Question: Ok so im trying to display a date that i got from a database
Here's what i can display without any formatting: '2012-11-21 19:00:00'
what im trying to display is: '2012-11-21 at 19:00:00'
below is the code
'''
$expiryDate = date('Y/m/d', $data[0]->dinExpiry);
$expiryTime = date('H:i', $data[0]->dinExpiry);
'''
And this is the error im getting;

Also the date that it displays is wrong
Thanks in advance for the help
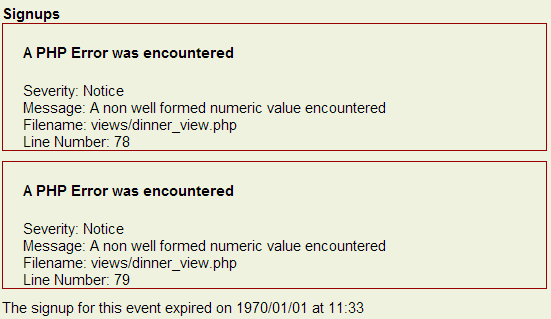
Answer: ## Easy solution
You say that you can display '2012-11-21 19:00:00' without any formatting.
So if you can display an arbitrary $date as 2012-11-21 19:00:00, why not just substring it:
'''
$dateToDisplay = substr($date, 0, 11).'at '.substr($date, 11, 8);
'''
and show $dateToDisplay as '2012-11-21 at 19:00:00'.
## A little more...
It's tricky to answer this without knowing the output of $data[0]->dinExpiry. (I'll assume it gives you a variable called $date).
As @Marc B says, the fact that you're getting 1970 out of it shows that it's not a valid timestamp , so it's evaluated to zero seconds since the Unix Epoch (January 1 1970 00:00:00 GMT).
You can convert it to a valid timestamp like so:
'''
$expiryDate = date('Y-m-d', strtotime($date));
'''
Or to match your example:
'''
$expiryDate = date('Y-m-d', strtotime($data[0]->dinExpiry));
$expiryTime = date('H:i', strtotime($data[0]->dinExpiry));
'''